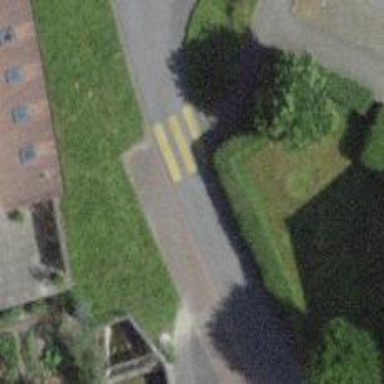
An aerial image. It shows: Kerb barrier.